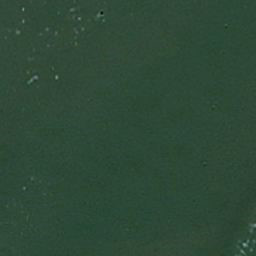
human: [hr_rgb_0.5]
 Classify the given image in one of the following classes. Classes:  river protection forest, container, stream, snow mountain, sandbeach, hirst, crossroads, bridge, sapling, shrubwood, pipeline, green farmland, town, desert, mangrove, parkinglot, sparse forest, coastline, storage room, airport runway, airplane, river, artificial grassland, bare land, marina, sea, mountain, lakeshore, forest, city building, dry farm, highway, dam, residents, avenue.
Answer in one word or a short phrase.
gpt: sea